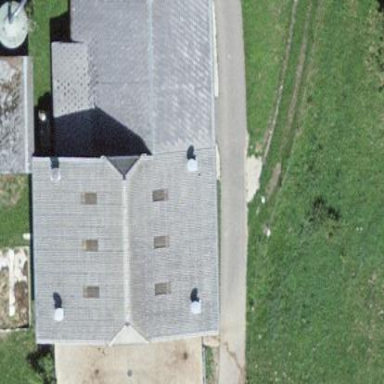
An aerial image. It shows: Farm auxiliary building.